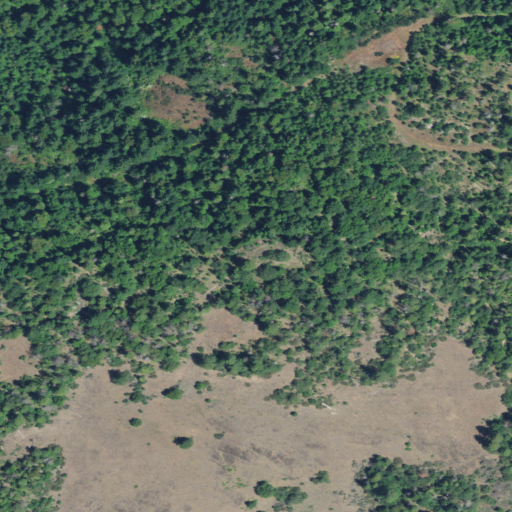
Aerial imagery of mountain in Oregon named Round Top containing grassland and shrub